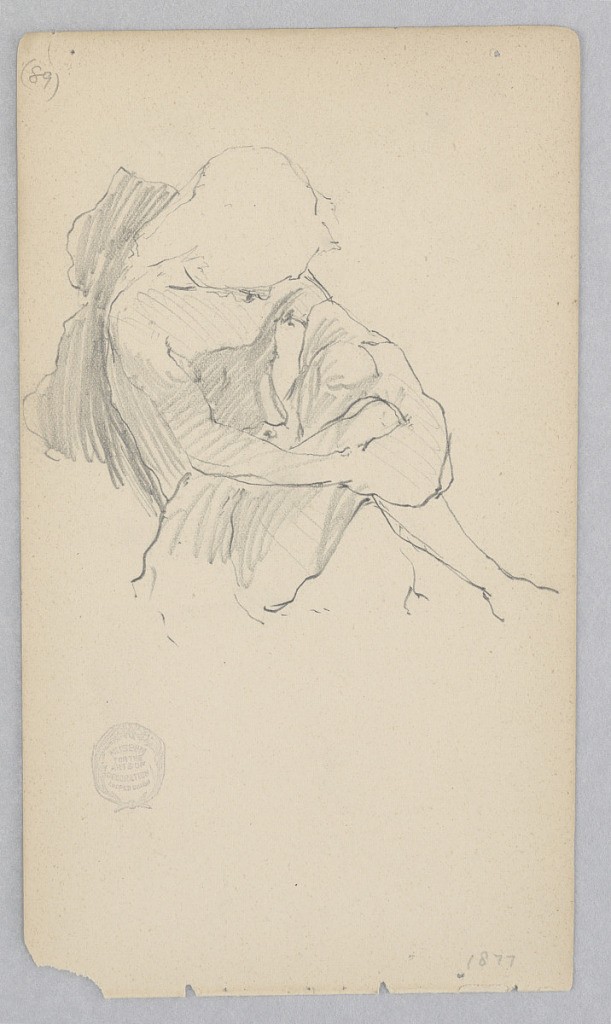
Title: Man
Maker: Robert Frederick Blum, American, 1857–1903
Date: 1877
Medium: Graphite on wove paper
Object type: Drawing
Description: Sketch of a seated male figure wearing a turban.